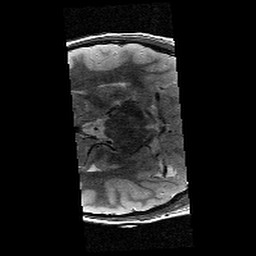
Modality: T2w
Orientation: axial
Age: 11
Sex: male
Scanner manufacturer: siemens
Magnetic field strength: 3 T
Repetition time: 9.23 s
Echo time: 0.067 s